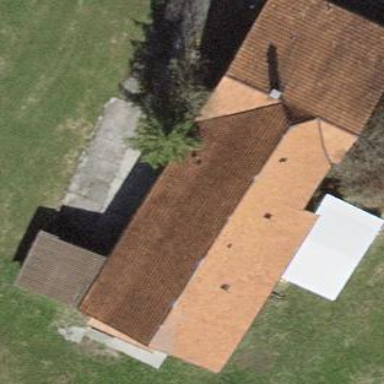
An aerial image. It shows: Farm building.